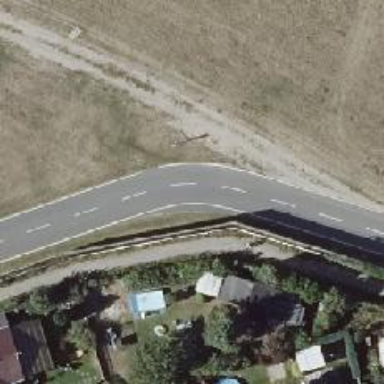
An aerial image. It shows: Service road.